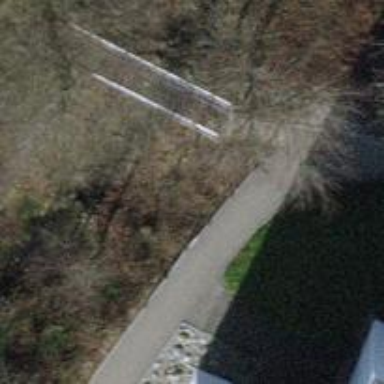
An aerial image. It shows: Set of steps on the road.